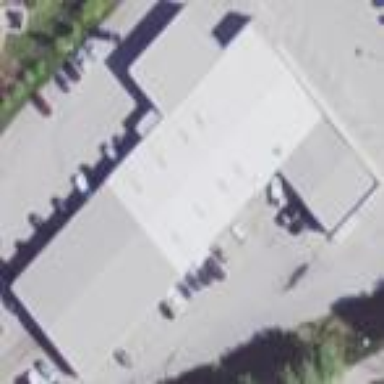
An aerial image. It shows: Building housing car shop.